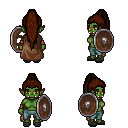
a pixel art fantasy rpg character, female body template, orc, green skin, brown cape, teal pants, brown extra-long topknot hairstyle, cloth bracers, gray slippers, shield, four views (front, back, left, right), 2x2 character sprite sheet, small pixel art, hard edges, no anti-aliasing